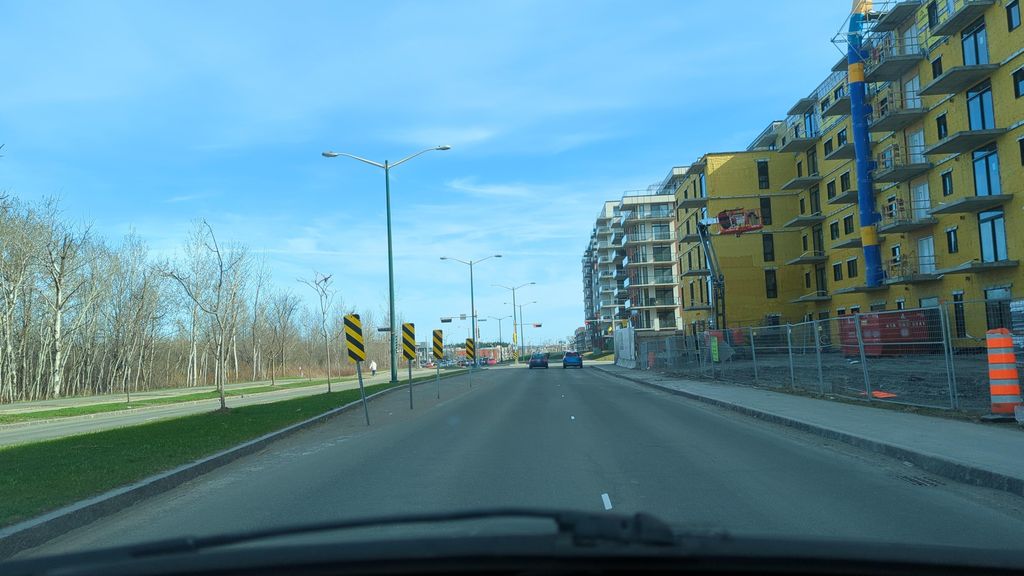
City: quebec_city